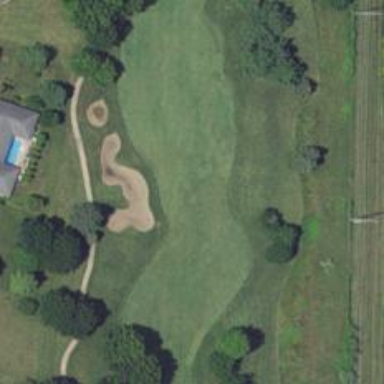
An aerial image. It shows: View of golf hole.